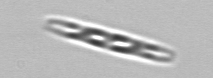
Label: pennate